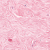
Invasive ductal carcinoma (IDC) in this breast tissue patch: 0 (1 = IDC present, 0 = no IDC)